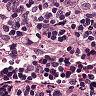
Metastatic tissue present: yes